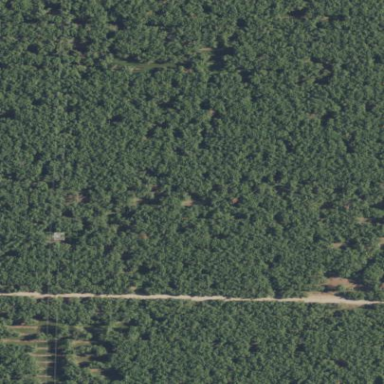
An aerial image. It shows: Orchard filled with almond trees.